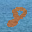
Label: 8